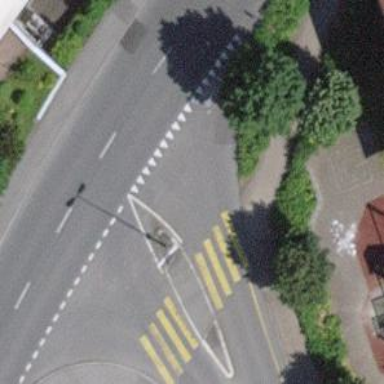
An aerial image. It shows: Kerb barrier.